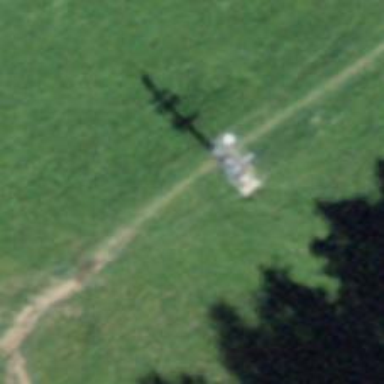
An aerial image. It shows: Pylon used for aerialway.